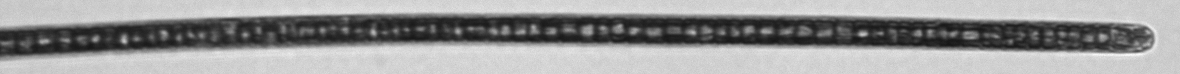
Label: Trichodesmium